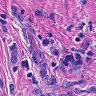
Metastatic tissue present: yes